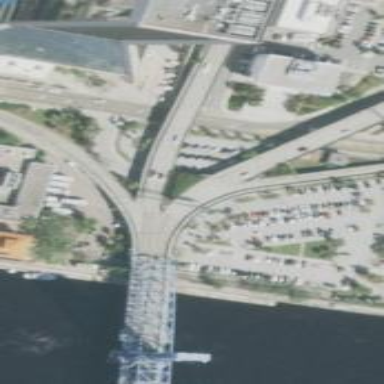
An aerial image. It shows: Trunk_link highway on bridge.